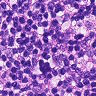
Metastatic tissue present: no